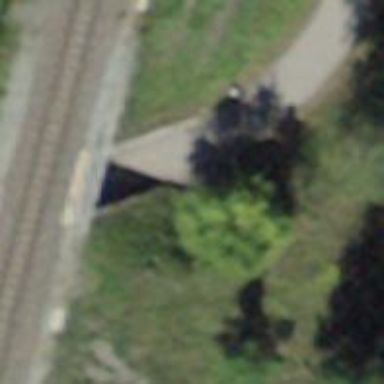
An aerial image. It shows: Gravel bridleway tunnel.